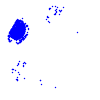
Particle: pion